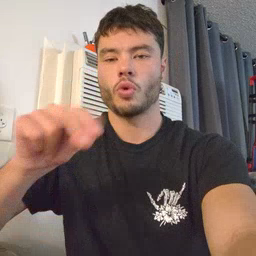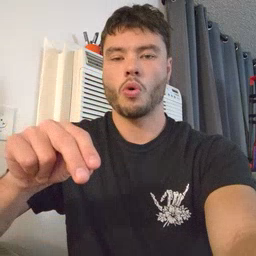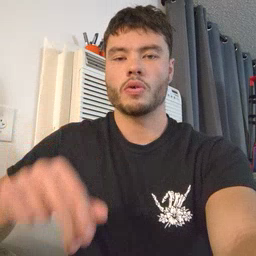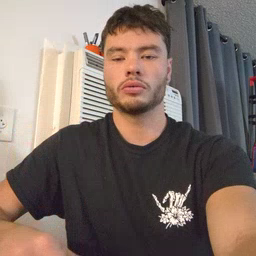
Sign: no